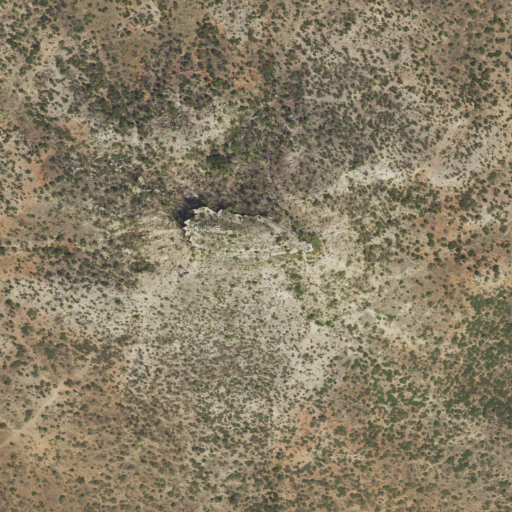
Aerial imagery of mountain in Texas named Butterfield Peak containing shrub and grassland